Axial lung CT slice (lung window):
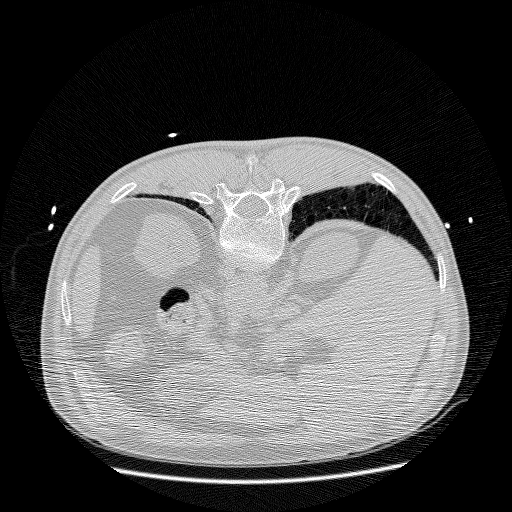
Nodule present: no